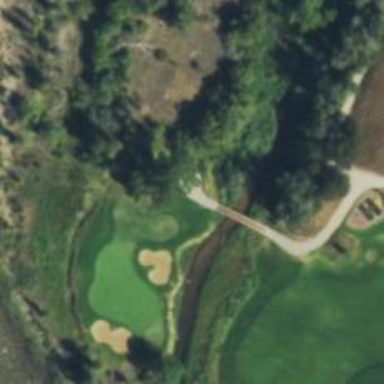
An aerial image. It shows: Golf cartpath that is also road path.